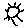
Label: sun